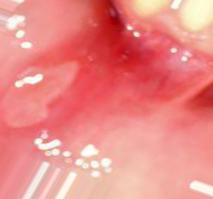
Condition: Mouth Ulcer